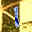
Label: 1